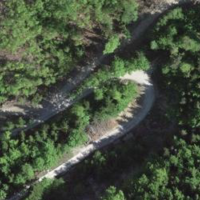
EUNIS habitat code: 41
Species observed at this site:
Vaccinium myrtillus